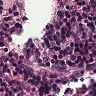
Metastatic tissue present: no